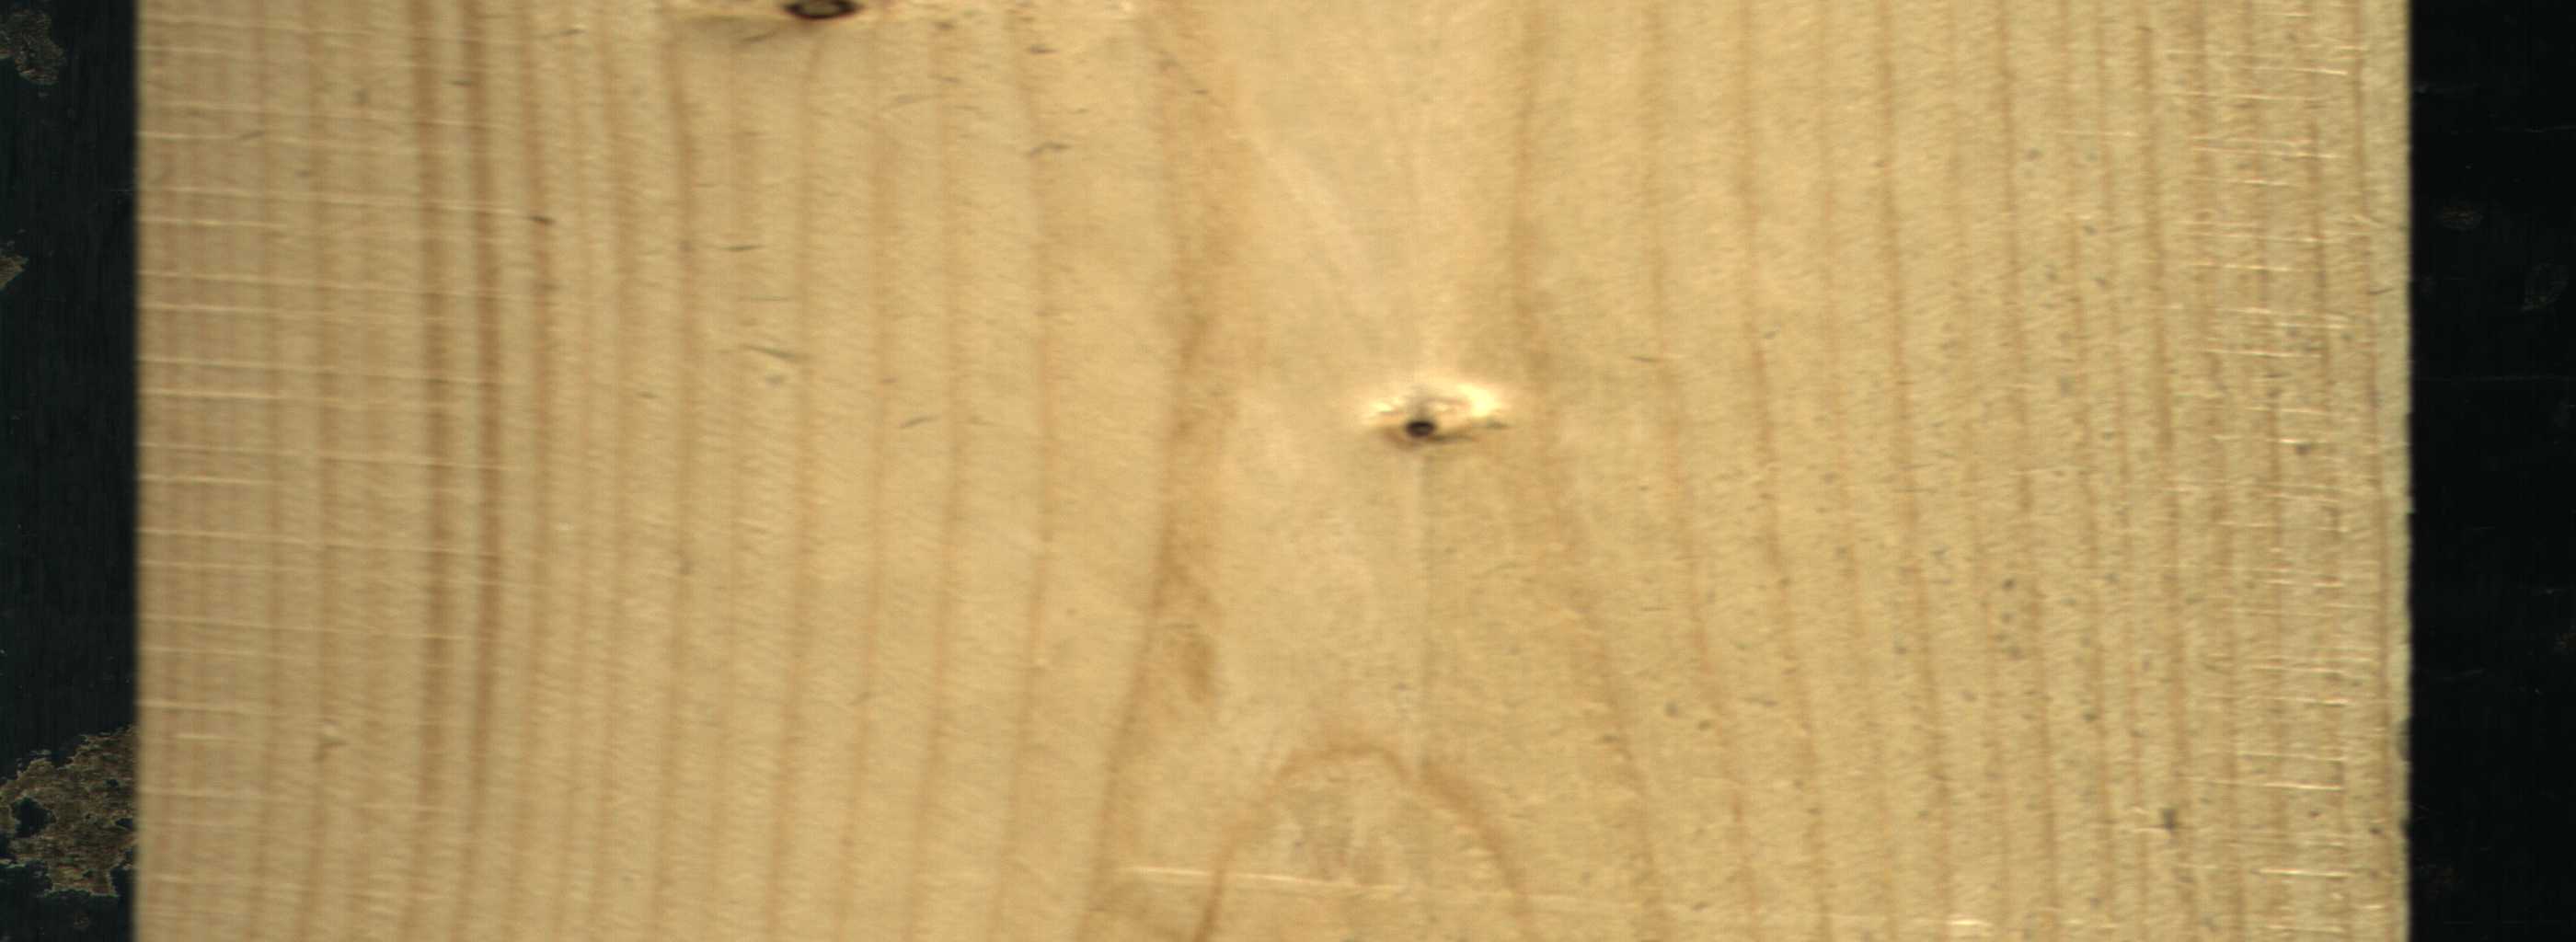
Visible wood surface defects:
Dead_Knot
Live_Knot